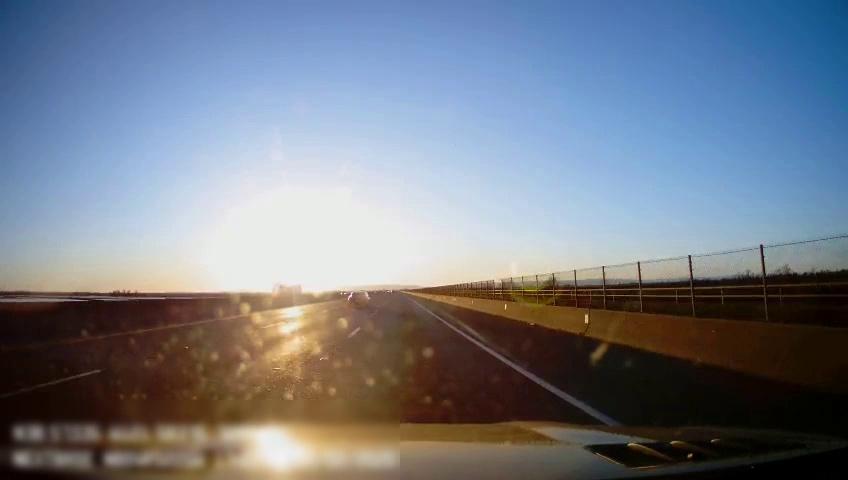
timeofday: Day
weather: Sunny
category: Drivable Space
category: Vehicles | Car
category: Vehicles | Truck
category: Lanes | Alternate Lane
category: Lanes | Current Lane
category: Lanes | Current Lane
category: Lanes | Alternate Lane